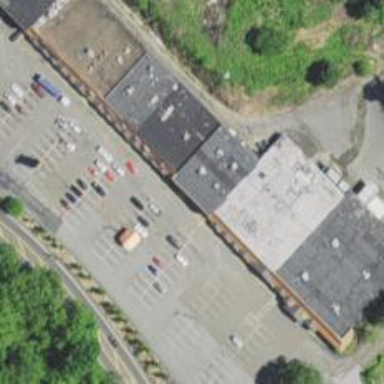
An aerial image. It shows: Retail building.